The image shows the envelope spectrum of a rolling-element bearing's vibration signal, with the characteristic fault frequencies (BPFO outer race, BPFI inner race, BSF ball, FTF cage) marked as reference lines. Classify the bearing condition as one of: normal, inner_race, outer_race, ball.
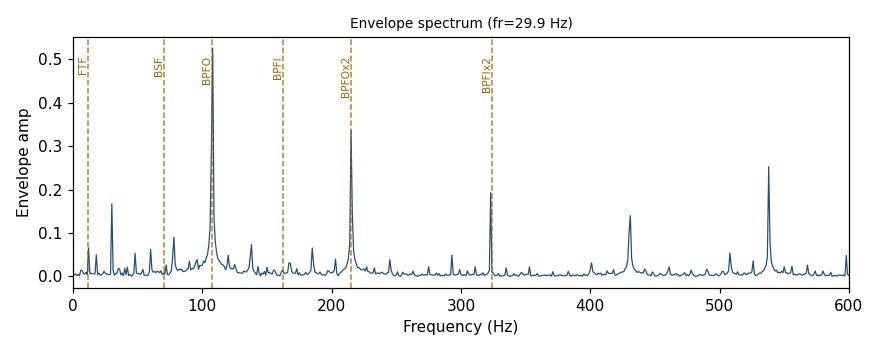
Answer: outer_race